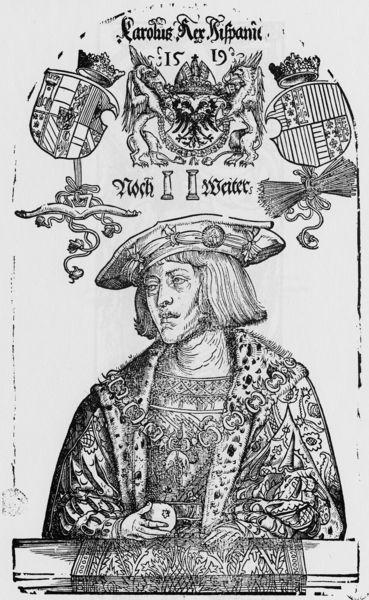
Titel: Bildnis von Karl V
Künstler: Albrecht Dürer
Institution: (Seriendruck)
Schlagwörter: adler, hand, kopf, mann, umhang, weiß, hut, schmuck, schwarz, tisch, blick, muster, teppich, hemd, jung, kappe, falten, hermelin, kragen, lang, pelz, hals, hände, porträt, geistlicher, haare, lange haare, mantel, reich, adel, krone, fell, apfel, kopfbedeckung, spanien, holzschnitt, schrift, bogen, kette, grafik, kaiser, könig, lesen, buch, druck, radierung, stich, text, orden, herrscher, pult, wappen, schnörkel, jüngling, löwen, mittelalter, luther, königlich, löwe, besatz, karl, carl, kupferstich, pfeil, kronen, latein, maximilian, doppeladler, neuzeit, bartlos, reichsapfel, amtskette, goldenes vlies, löwan, karolus, leden, 1519, noch weiter